Field crop: maize
Growth stage: 1
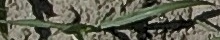
Species: sorghum